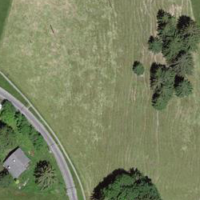
EUNIS habitat code: 24
Species observed at this site:
Plantago media